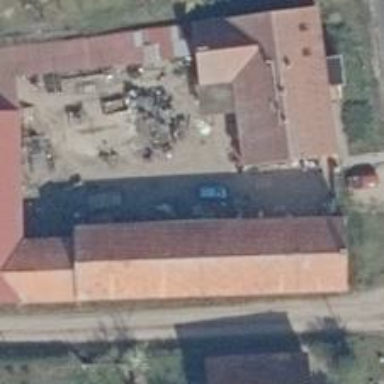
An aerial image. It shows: Building with gabled roof.